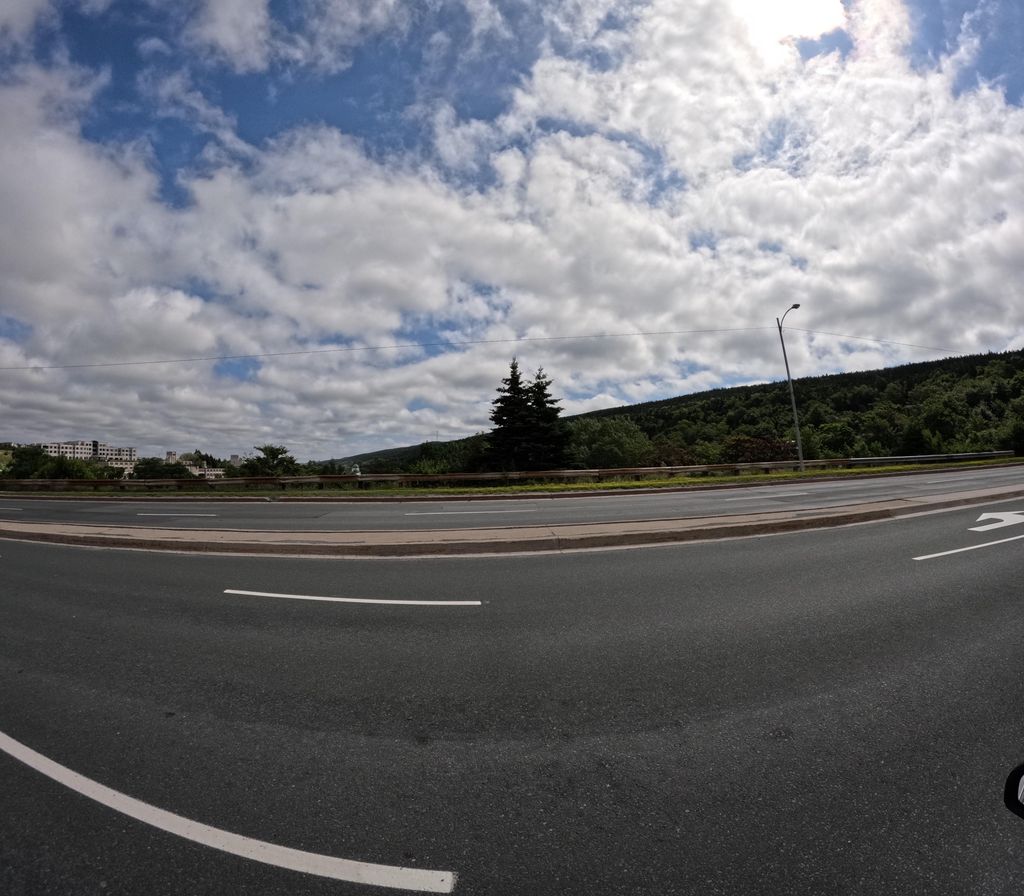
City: st_johns